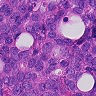
Metastatic tissue present: yes